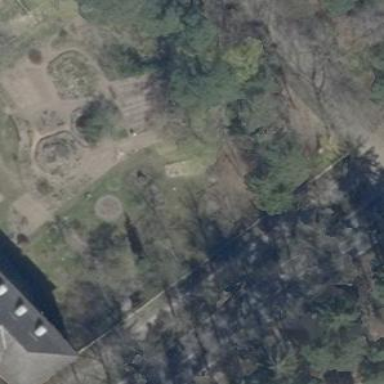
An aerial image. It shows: Garden area designated for leisure land.